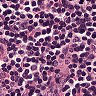
Metastatic tissue present: no